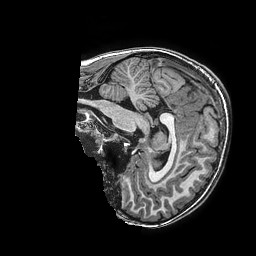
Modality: T1w
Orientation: sagittal
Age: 9
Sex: male
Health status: ill
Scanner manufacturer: ge
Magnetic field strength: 3 T
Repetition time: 0.0077 s
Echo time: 0.003436 s